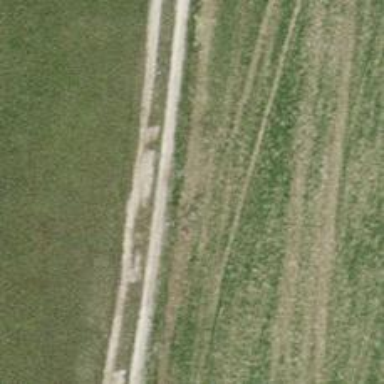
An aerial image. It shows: Track with grade 3 tracktype.